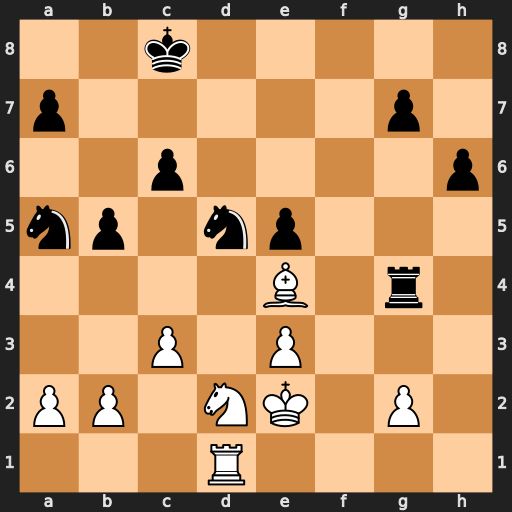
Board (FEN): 2k5/p5p1/2p4p/np1np3/4B1r1/2P1P3/PP1NK1P1/3R4
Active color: w
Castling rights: -
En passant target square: -
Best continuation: Bf5+ Kc7 Bxg4